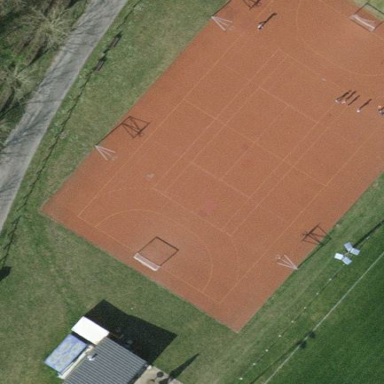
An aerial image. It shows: Tartan basketball court situated on pitch designated for leisure land.